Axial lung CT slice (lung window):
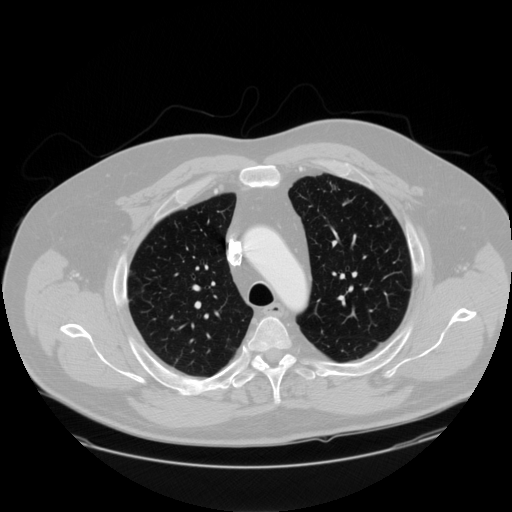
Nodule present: no